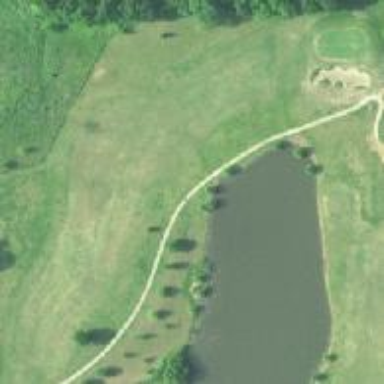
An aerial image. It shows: Rough grassy area used for golf.